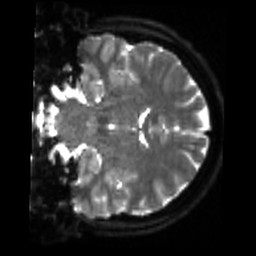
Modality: sbref
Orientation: coronal
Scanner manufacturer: siemens
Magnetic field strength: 3 T
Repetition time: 4 s
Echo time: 0.0594 s